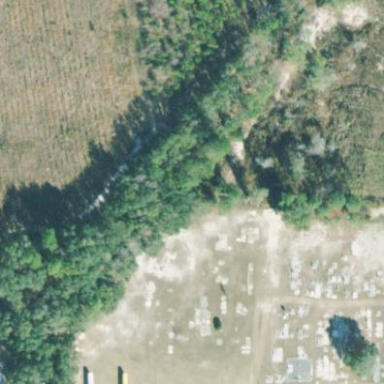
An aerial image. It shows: Cemetery.